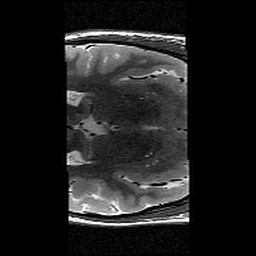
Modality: T2w
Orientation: axial
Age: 13
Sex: female
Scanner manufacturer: siemens
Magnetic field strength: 3 T
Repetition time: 9.23 s
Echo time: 0.067 s